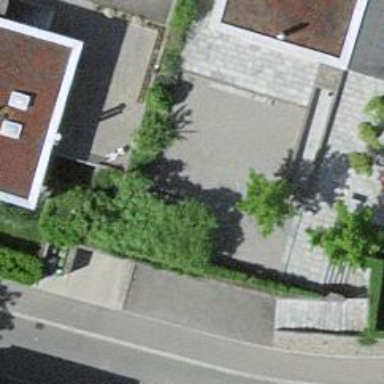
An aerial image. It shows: Parking entrance.